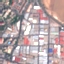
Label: Industrial